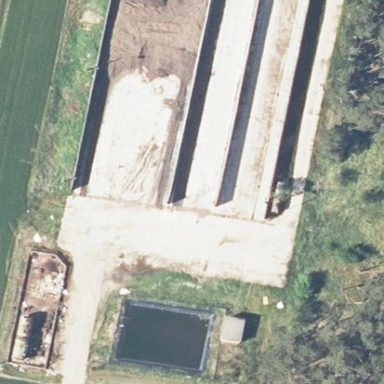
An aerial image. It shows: Silo.